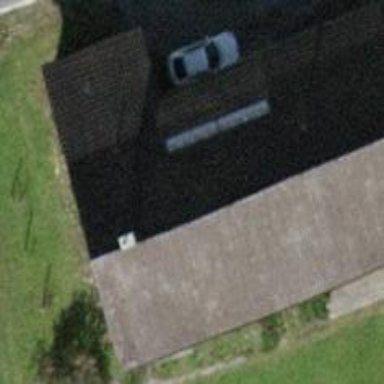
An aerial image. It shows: Gabled roof house.